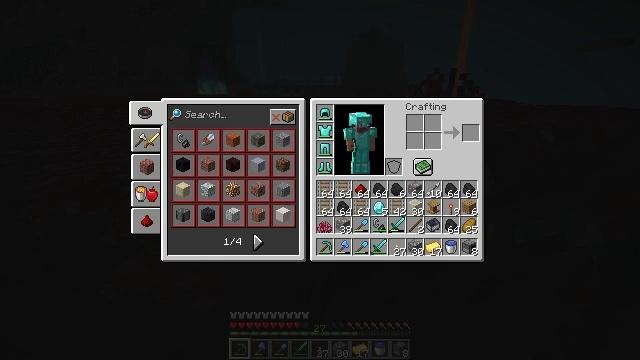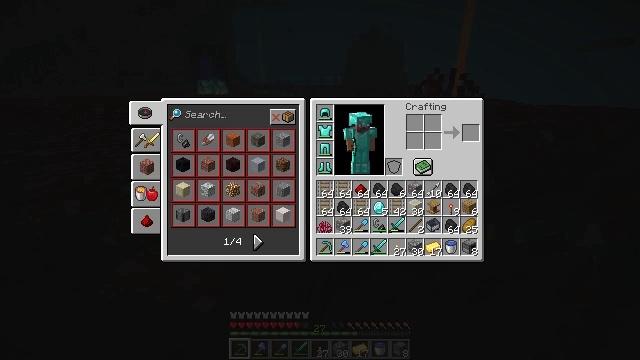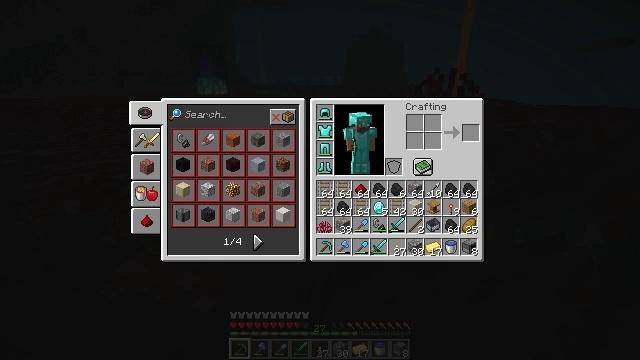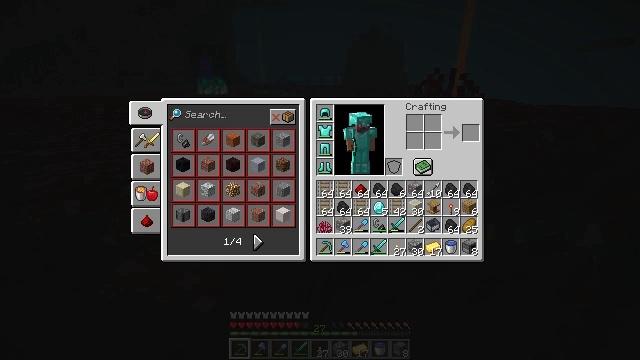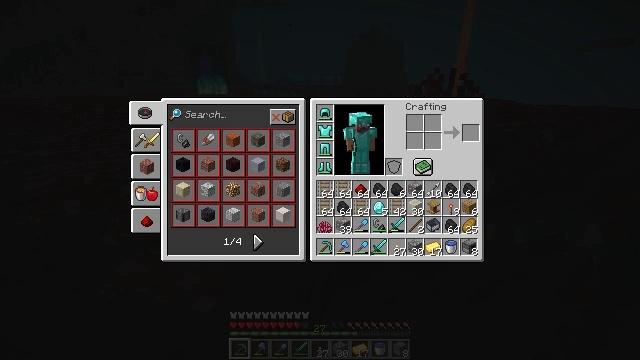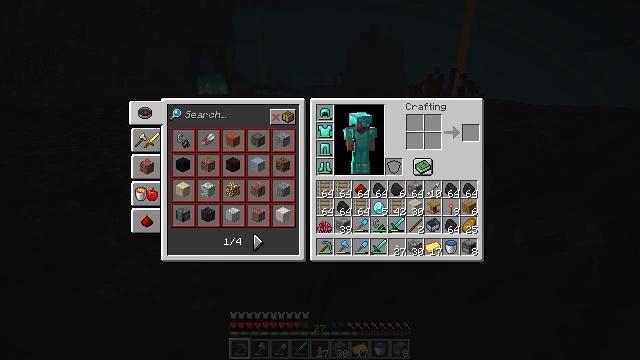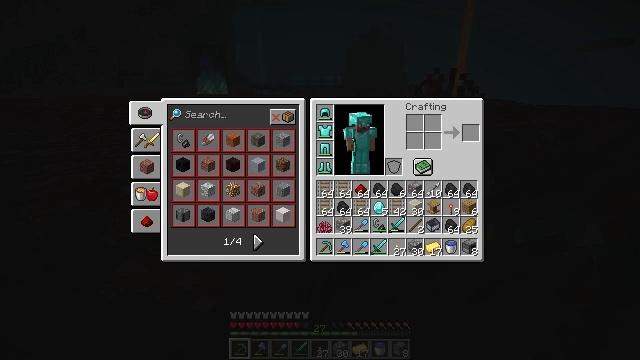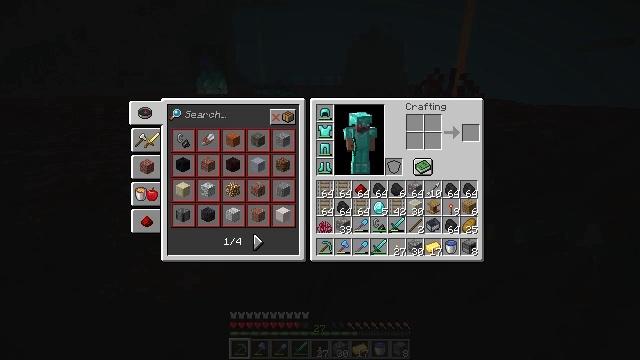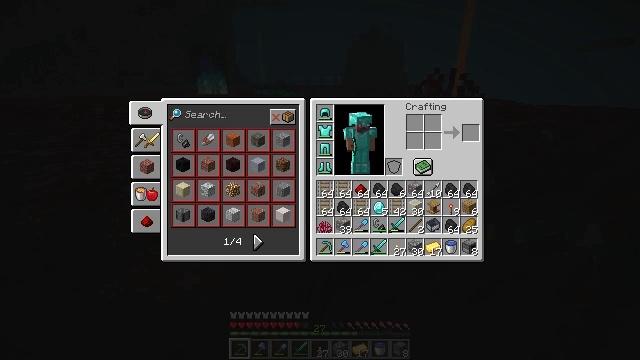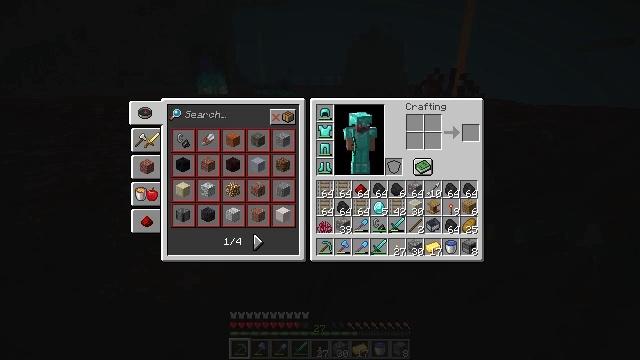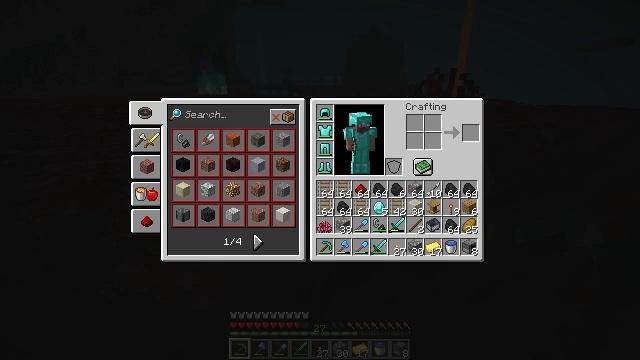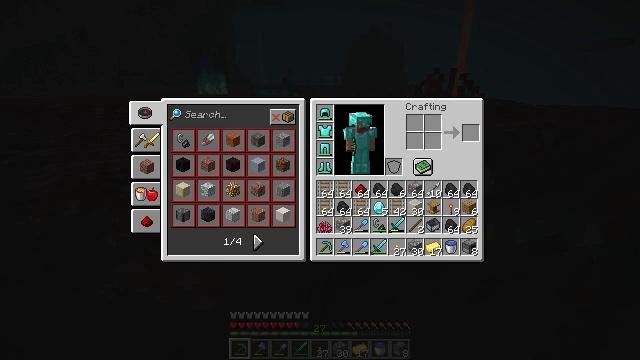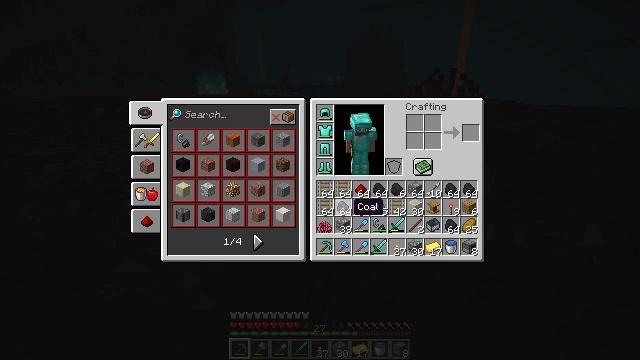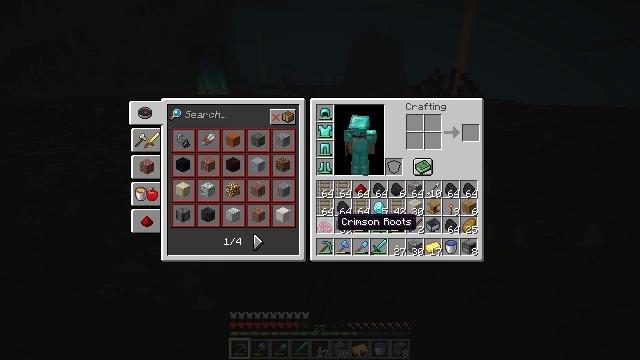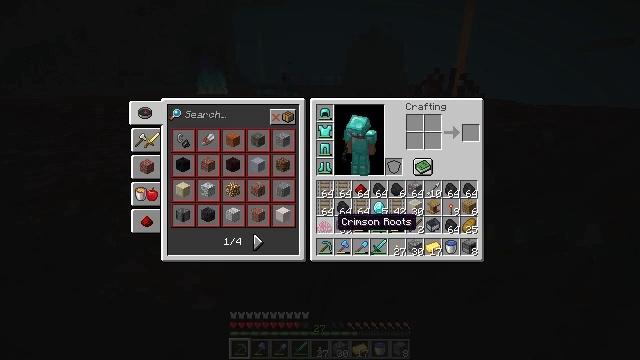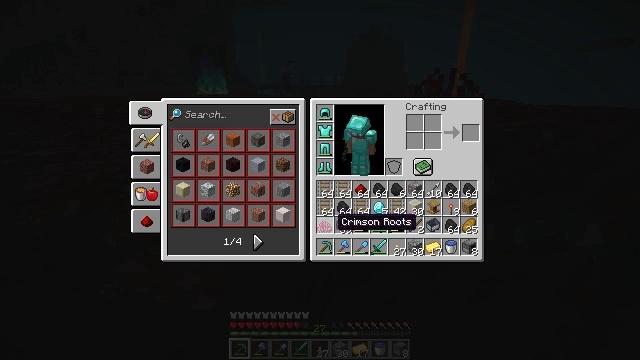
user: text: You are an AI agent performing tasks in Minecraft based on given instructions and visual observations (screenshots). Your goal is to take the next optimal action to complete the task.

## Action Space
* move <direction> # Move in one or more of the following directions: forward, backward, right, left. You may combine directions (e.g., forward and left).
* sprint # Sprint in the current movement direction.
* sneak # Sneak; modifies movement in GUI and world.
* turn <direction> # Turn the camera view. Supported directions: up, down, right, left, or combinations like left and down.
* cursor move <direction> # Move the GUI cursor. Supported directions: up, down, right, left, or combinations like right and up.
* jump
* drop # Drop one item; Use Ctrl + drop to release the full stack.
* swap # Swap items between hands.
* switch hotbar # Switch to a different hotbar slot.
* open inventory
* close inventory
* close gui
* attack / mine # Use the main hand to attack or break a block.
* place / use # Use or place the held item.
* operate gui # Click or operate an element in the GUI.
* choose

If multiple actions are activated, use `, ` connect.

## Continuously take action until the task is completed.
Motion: motion action
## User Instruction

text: Harvest crimson roots from the Nether terrain.
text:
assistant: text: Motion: no_op
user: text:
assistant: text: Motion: no_op
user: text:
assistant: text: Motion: no_op
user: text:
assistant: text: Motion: no_op
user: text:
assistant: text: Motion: no_op
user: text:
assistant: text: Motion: no_op
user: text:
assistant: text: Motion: no_op
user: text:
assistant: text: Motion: no_op
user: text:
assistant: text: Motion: no_op
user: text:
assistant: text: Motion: no_op
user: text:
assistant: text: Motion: cursor move left and down
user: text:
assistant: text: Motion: cursor move left and down
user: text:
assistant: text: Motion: cursor move left and down
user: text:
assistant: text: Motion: no_op
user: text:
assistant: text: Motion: no_op
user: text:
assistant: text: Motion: no_op
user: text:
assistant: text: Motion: no_op
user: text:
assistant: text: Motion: no_op
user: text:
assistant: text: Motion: no_op
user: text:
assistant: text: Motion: no_op
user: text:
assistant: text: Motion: no_op
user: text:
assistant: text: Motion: no_op
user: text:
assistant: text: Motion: no_op
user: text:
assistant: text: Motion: no_op
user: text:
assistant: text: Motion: no_op
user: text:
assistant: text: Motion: no_op
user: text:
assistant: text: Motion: no_op
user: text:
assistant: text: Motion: no_op
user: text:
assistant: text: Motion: no_op
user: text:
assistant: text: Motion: no_op